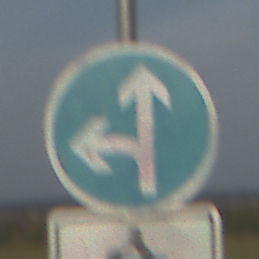
Verkehrszeichen: VorgeschriebeneFahrtrichtungGeradeausOderLinks
Zusatzzeichen unten: EinspurigeFahrzeugeFrei3
Umgebung: Outdoor, Nature
Tageszeit: SunriseSunset
Wetter: PartlyCloudy
Licht: Natural
Jahreszeit: NotSpecified
Kontrast: MediumContrast